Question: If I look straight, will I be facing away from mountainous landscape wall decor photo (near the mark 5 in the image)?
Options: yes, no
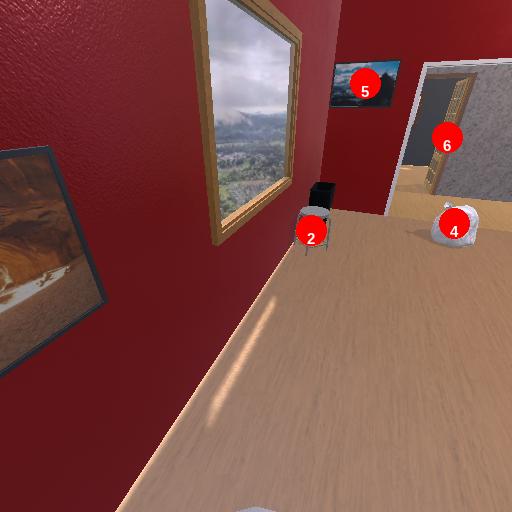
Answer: yes